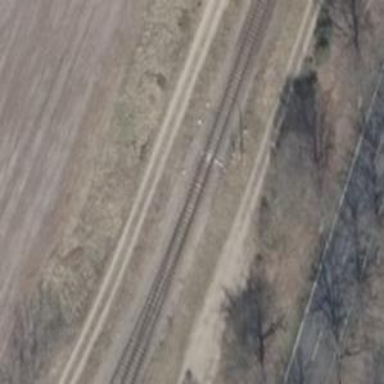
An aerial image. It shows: Railway switch with the turnout pointing to the right.